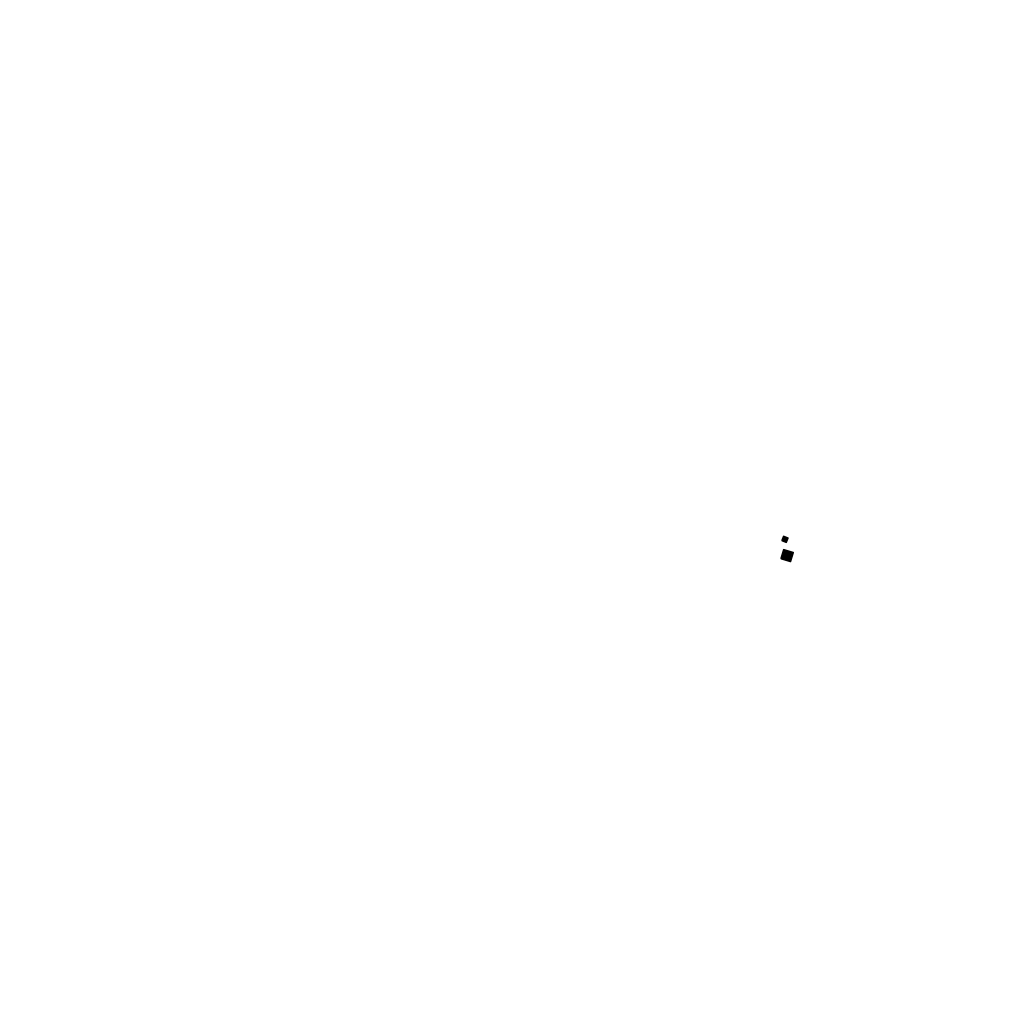
Tags: overhead vector_map, agriculture, recreation, individual_rise, density_1, Building, 1.0 km²